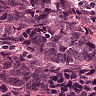
Metastatic tissue present: yes